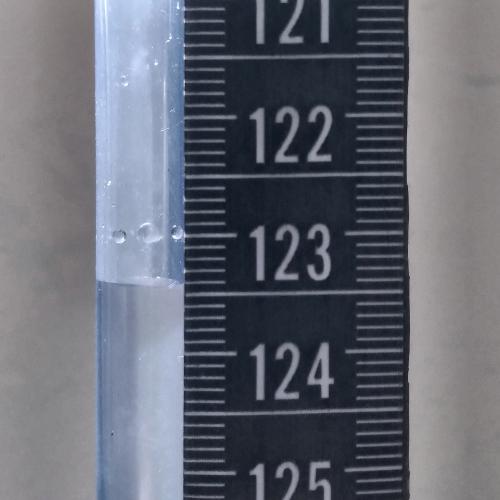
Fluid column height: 123.4 cm